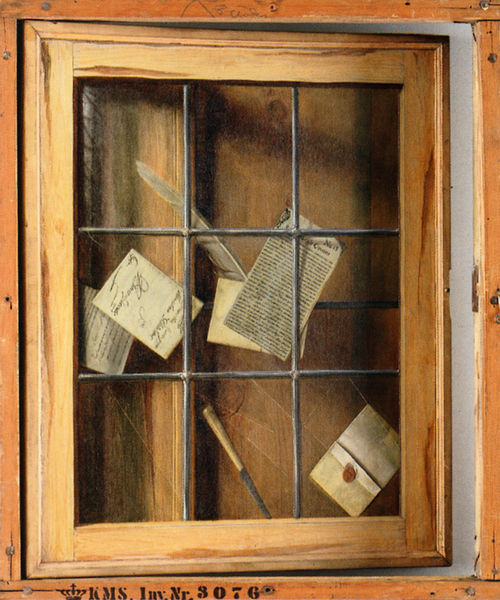
Titel: Trompe-l’oeil van een rariteitenkast met een ivoren drinkkan
Institution: Kopenhagen, Staatsmuseum für Kunst
Schlagwörter: blätter, feder, gemälde, braun, fenster, glas, holz, tür, alt, wand, rahmen, blas, holzrahmen, collage, fotografie, dada, offen, zettel, stift, kasten, umschlag, seiten, brief, briefe, schreiben, durchsichtig, geöffnet, siegel, handschrift, briefsiegel, schreibfeder, stifte, notizen, schriftstücke, montage, brieföffner, fundstücke, bleiverglasung, feders, zeitungsausschnitt, kms, medurchsichtig